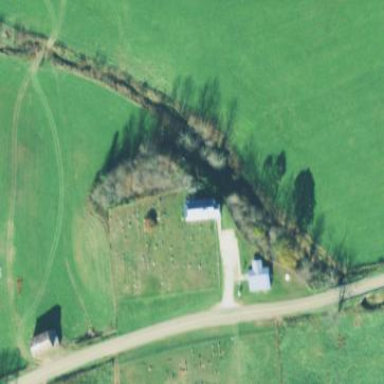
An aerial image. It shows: Grave yard.